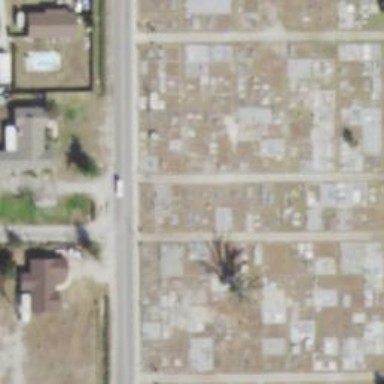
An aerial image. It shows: Cemetery.